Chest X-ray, PA view. Patient: 49 years old, sex M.
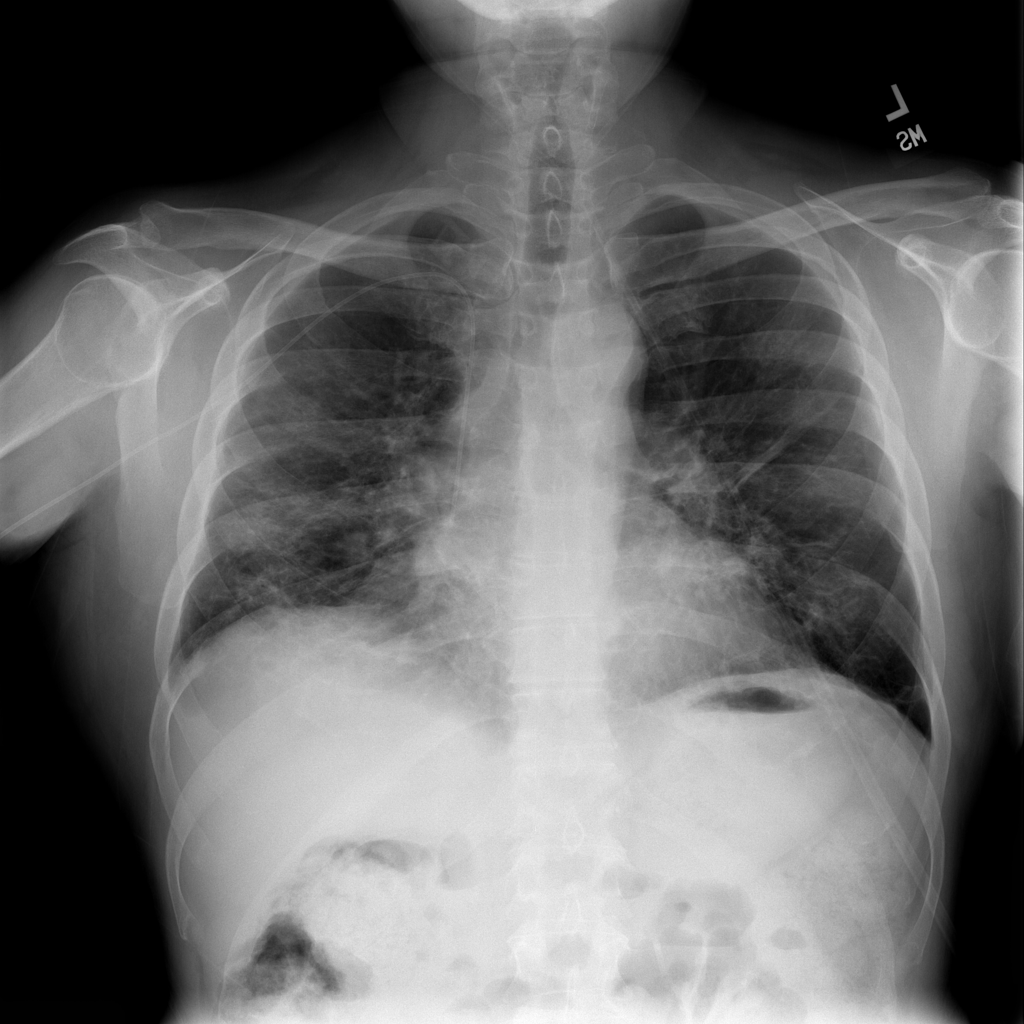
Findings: Fibrosis, Infiltration